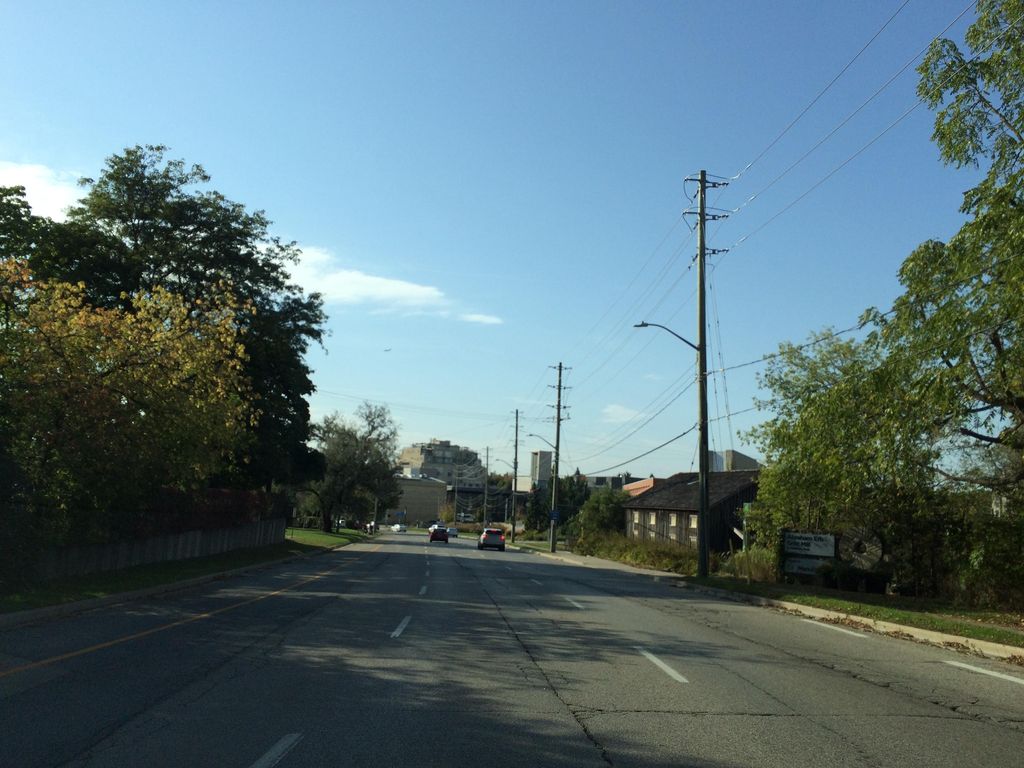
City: kitchener-waterloo